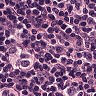
Metastatic tissue present: yes